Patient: sex M, age 37
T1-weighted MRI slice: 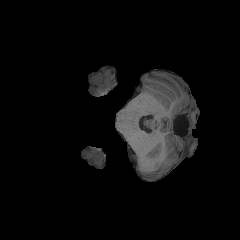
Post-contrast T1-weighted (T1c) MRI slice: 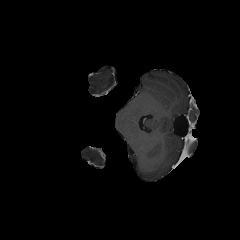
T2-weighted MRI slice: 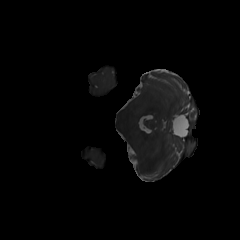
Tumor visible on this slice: no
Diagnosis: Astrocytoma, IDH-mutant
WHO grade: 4